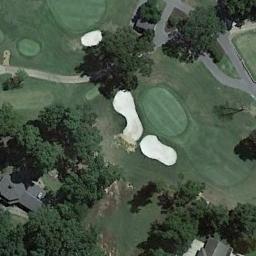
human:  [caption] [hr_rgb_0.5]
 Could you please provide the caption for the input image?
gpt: There are a few bunkers and a few paths on a large green lawn on the golf course with many trees and several buildings .

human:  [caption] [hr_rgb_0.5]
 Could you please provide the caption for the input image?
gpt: The golf course has some putting greens, Fairways, Roads, Barrier trees and three sandpits and a house is also in the golf course .

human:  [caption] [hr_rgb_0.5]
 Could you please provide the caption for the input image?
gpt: There are numerous trees near the golf course .

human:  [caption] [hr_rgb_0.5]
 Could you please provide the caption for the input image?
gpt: There is a heart-shaped sand bunker in the upper right corner of the image .

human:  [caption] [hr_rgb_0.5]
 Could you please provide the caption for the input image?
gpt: There are three bunkers and some trees on the golf course .